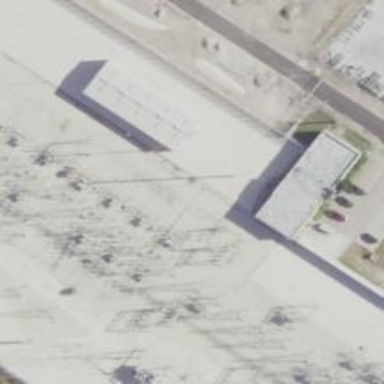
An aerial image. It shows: Switch used for power control.